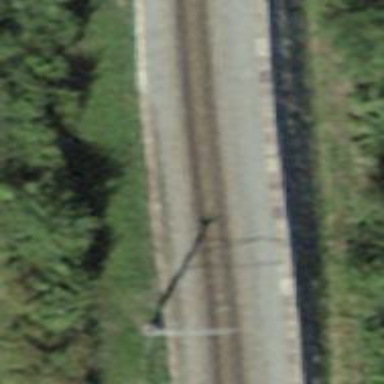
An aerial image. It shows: Narrow-gauge railway track electrified by contact line.